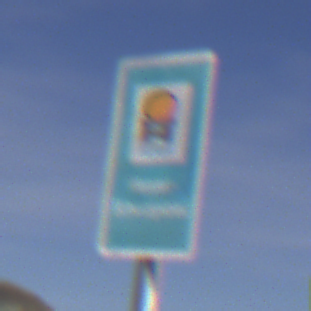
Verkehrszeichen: Wasserschutzgebiet
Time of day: Midday
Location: Outdoor (Nature)
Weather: Clear
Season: NotSpecified
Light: Natural